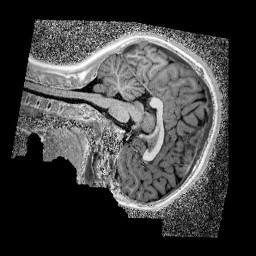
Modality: UNIT1_denoised
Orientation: sagittal
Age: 11
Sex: female
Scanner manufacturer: siemens
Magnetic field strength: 3 T
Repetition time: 4 s
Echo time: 0.00299 s